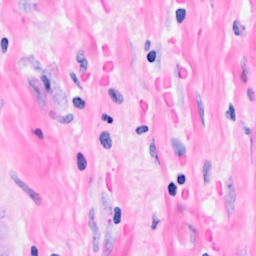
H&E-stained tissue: Breast